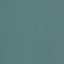
Label: SeaLake